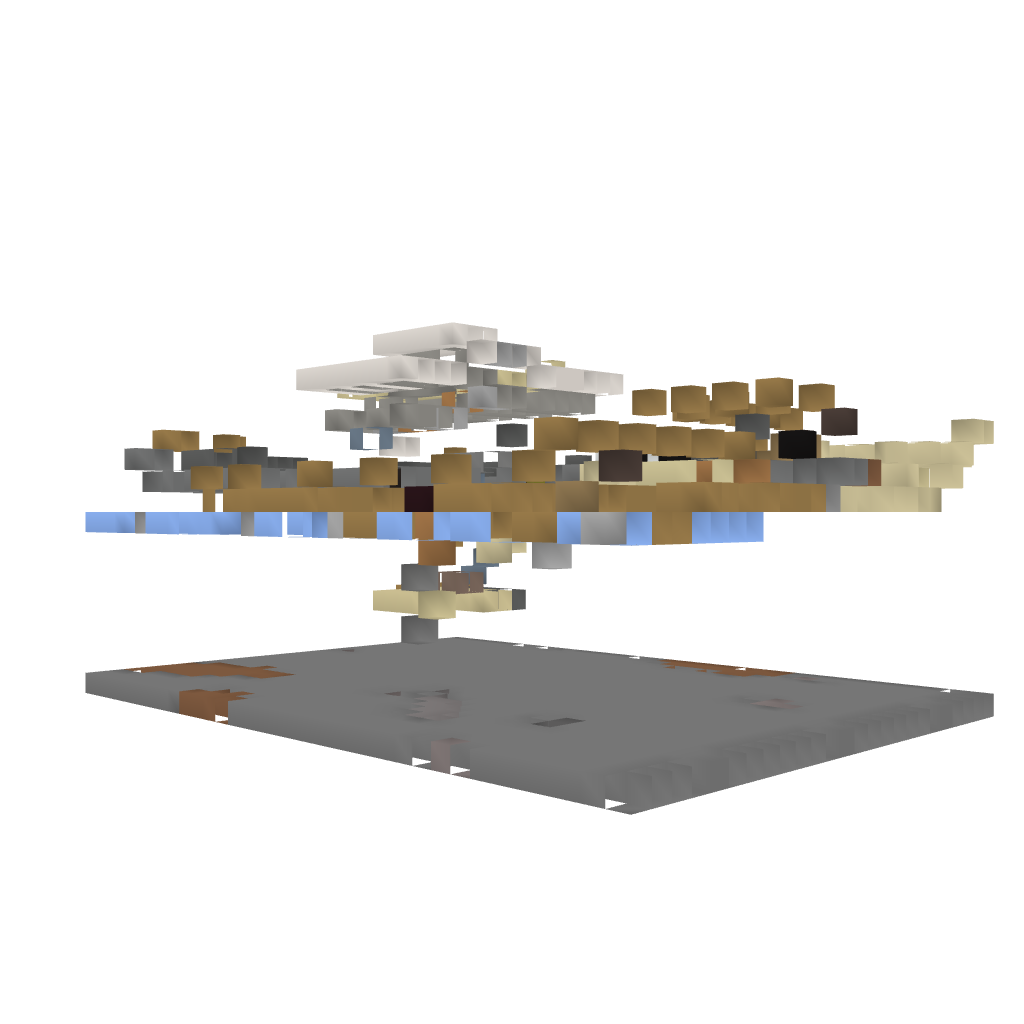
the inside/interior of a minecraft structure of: small beach house